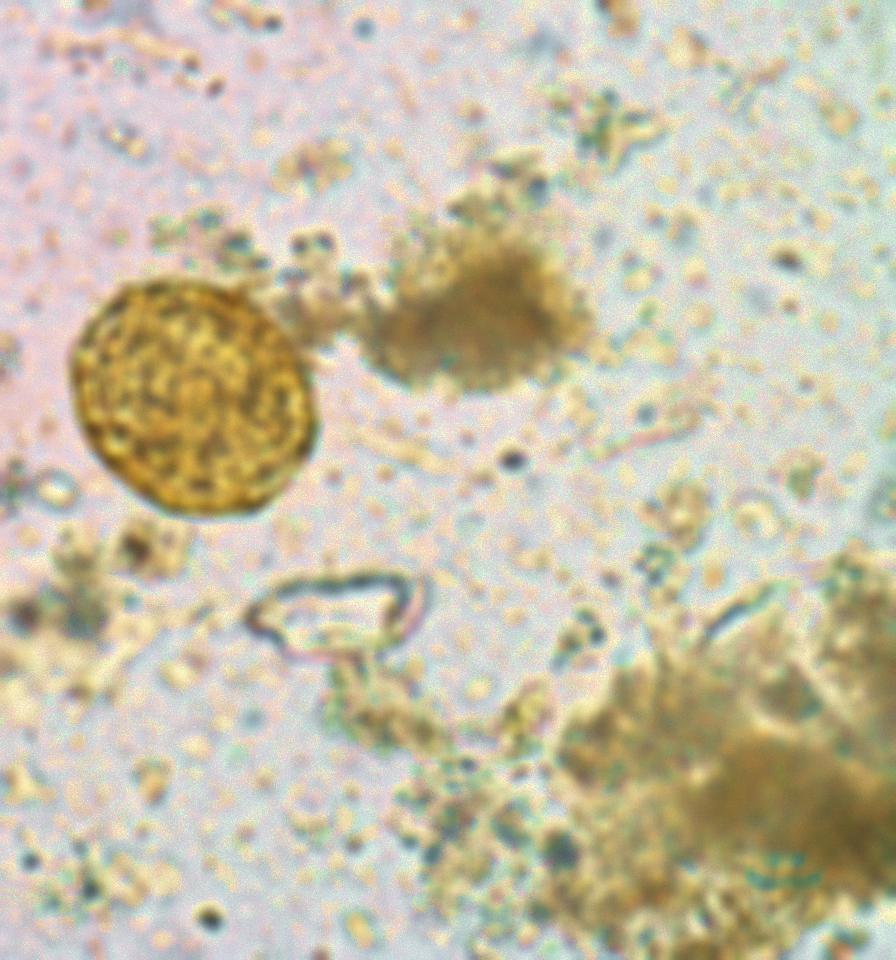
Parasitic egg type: Ascaris lumbricoides